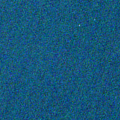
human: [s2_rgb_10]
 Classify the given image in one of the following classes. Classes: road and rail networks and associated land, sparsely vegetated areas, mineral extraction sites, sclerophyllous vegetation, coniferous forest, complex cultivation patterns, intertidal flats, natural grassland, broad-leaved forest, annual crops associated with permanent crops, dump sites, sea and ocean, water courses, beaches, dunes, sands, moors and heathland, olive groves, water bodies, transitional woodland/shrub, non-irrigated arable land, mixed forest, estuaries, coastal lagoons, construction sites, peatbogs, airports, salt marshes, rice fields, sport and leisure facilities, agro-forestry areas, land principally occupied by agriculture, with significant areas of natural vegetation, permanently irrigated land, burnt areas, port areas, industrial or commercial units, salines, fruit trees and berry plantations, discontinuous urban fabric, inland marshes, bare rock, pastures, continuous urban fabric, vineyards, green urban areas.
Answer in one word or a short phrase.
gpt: sea and ocean